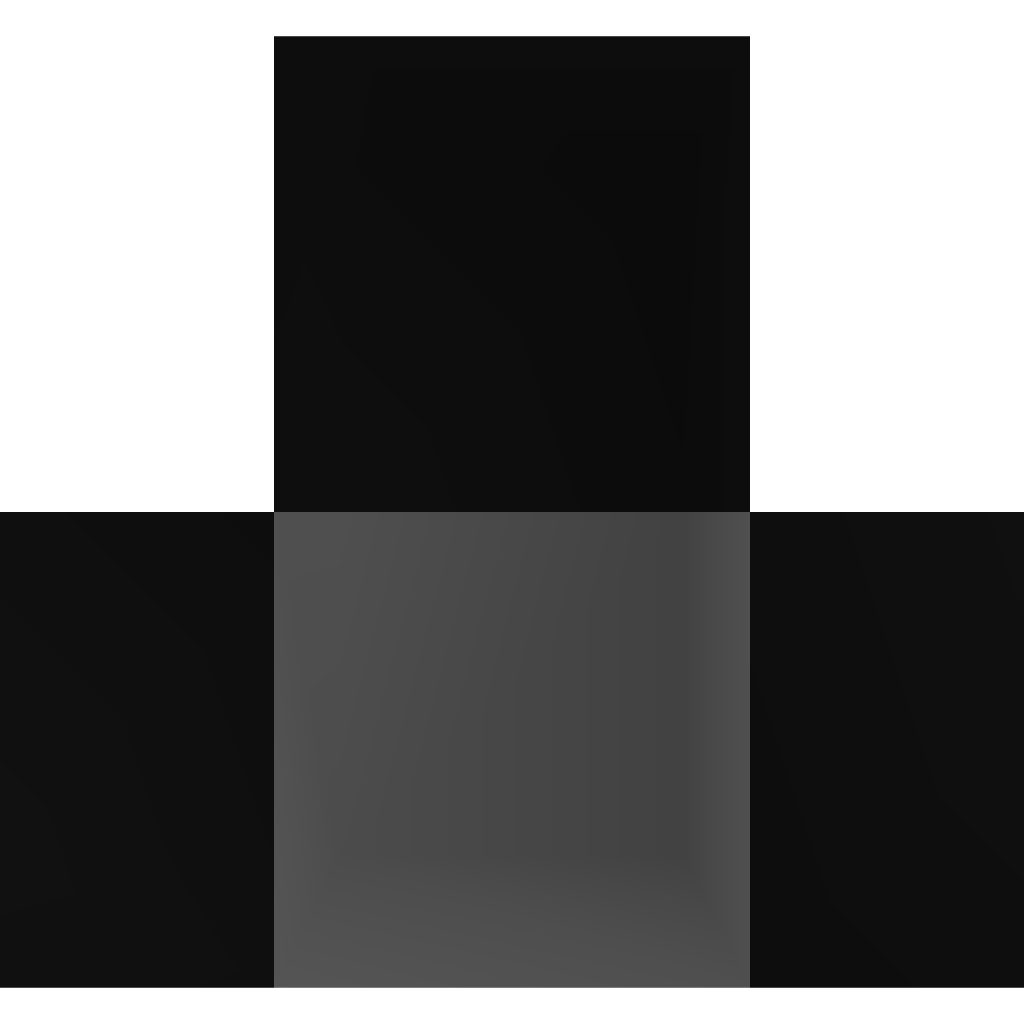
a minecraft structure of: Mini TNT cannon